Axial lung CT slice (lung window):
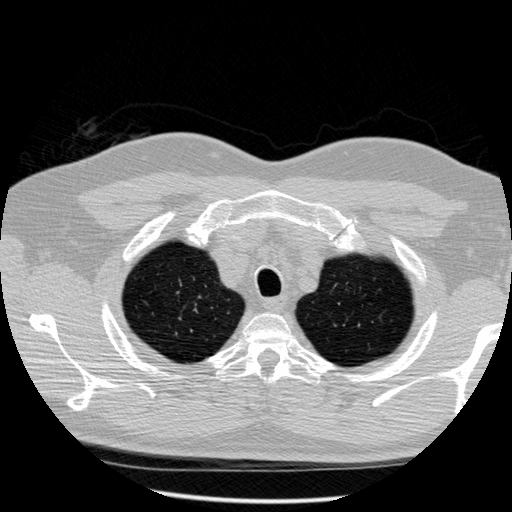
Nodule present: no